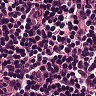
Metastatic tissue present: no